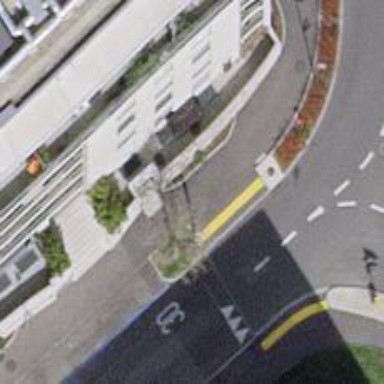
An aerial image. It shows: Kerb barrier.